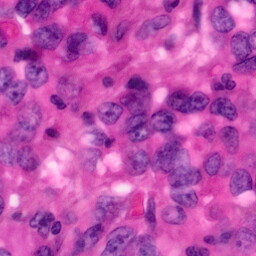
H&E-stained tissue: Pancreatic